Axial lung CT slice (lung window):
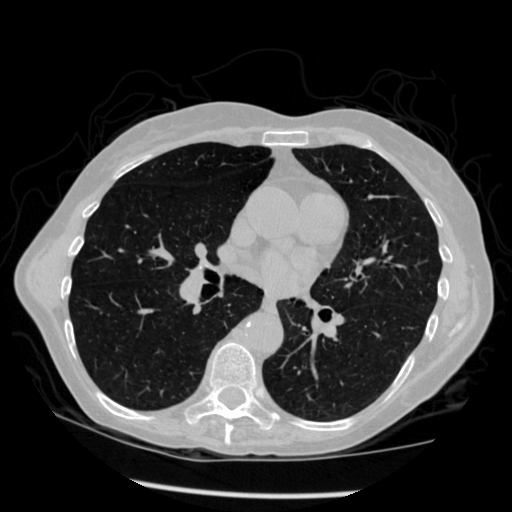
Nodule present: no